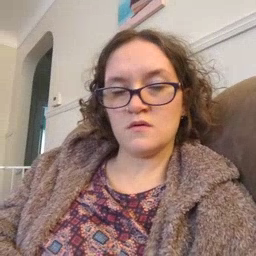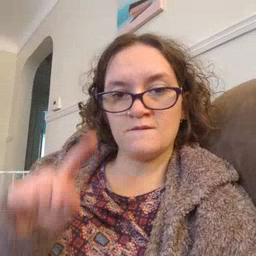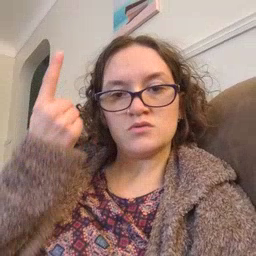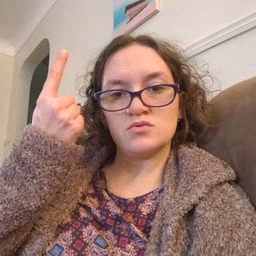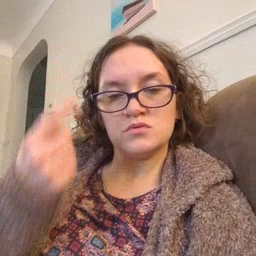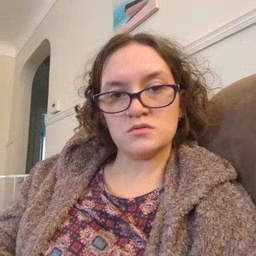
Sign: first